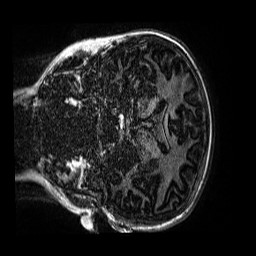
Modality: MP2RAGE
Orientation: coronal
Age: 12
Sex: male
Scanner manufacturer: siemens
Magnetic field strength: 3 T
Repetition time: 4 s
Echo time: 0.00299 s